Field crop: maize
Growth stage: 2
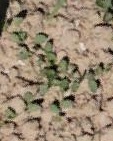
Species: convolvulus